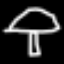
Label: mushroom